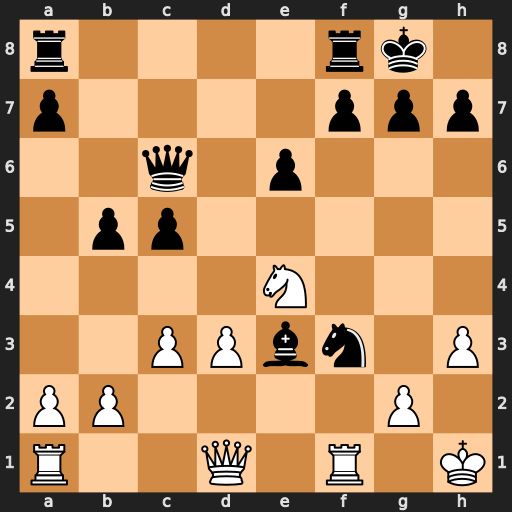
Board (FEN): r4rk1/p4ppp/2q1p3/1pp5/4N3/2PPbn1P/PP4P1/R2Q1R1K
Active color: w
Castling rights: -
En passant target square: -
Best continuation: Qxf3 e5 Qxe3